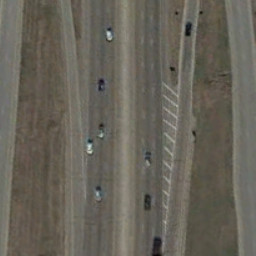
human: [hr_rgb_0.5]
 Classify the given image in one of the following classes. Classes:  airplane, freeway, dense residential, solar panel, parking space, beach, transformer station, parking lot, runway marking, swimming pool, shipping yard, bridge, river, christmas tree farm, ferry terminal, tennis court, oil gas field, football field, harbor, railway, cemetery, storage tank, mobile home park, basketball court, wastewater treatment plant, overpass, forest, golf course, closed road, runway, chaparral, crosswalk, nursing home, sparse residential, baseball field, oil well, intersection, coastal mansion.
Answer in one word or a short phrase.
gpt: freeway